Aerial crown-view tile of a tropical tree (Barro Colorado Island, Panama), acquired 20250915:
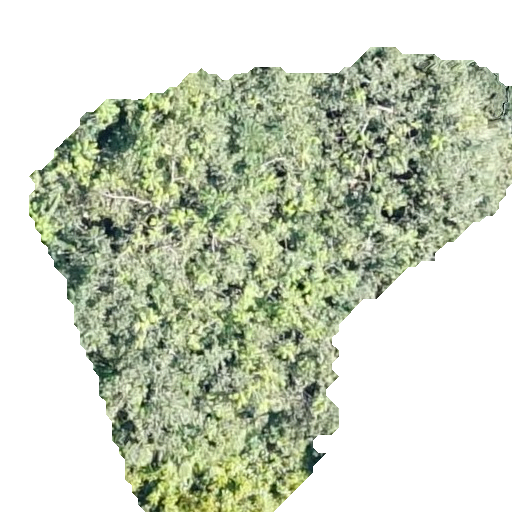
Species: Trattinnickia aspera
GBIF accepted scientific name: Trattinnickia aspera
Crown area: 206.693 m²